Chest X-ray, AP view. Patient: 14 years old, sex M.
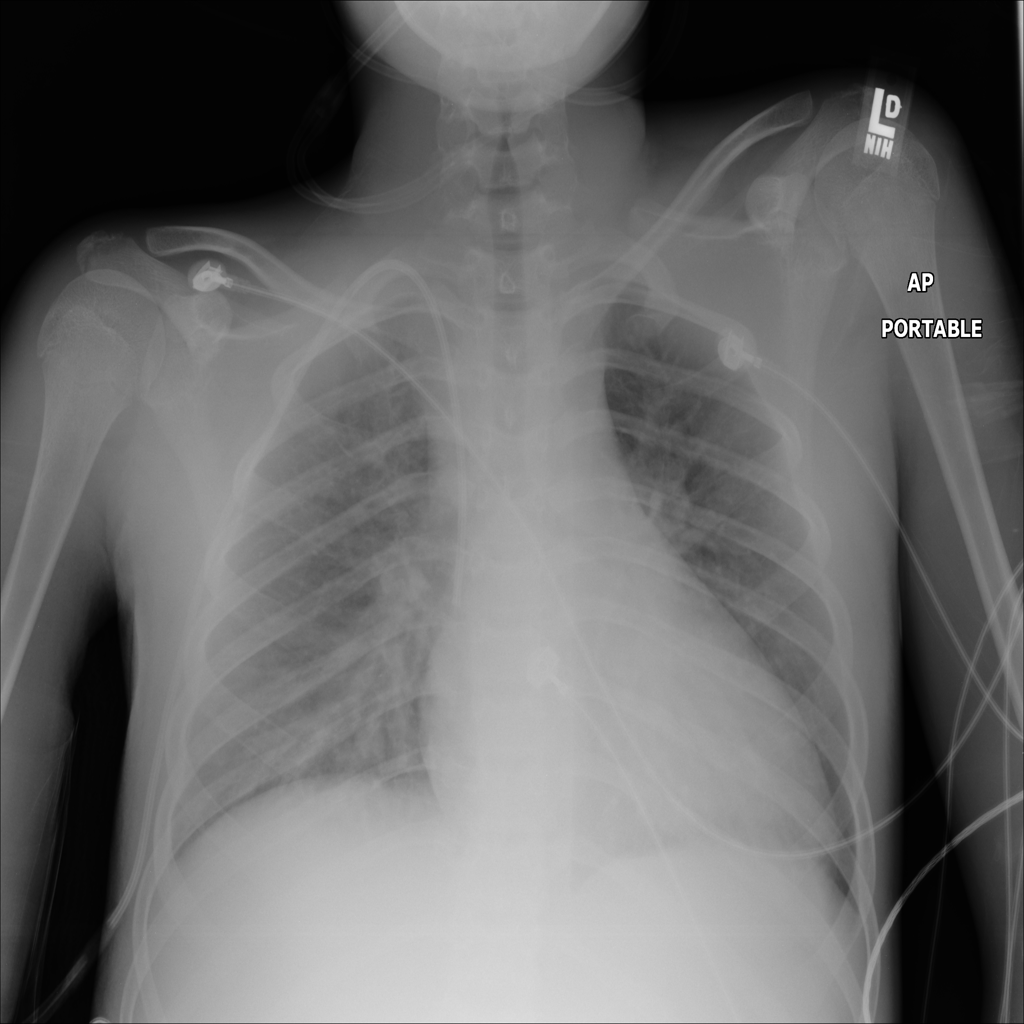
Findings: No Finding